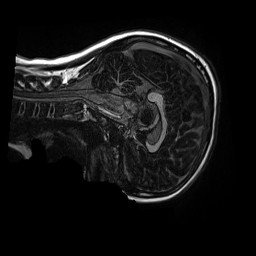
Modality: MP2RAGE
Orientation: sagittal
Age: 11
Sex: female
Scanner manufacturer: siemens
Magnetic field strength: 3 T
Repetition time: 4 s
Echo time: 0.00303 s